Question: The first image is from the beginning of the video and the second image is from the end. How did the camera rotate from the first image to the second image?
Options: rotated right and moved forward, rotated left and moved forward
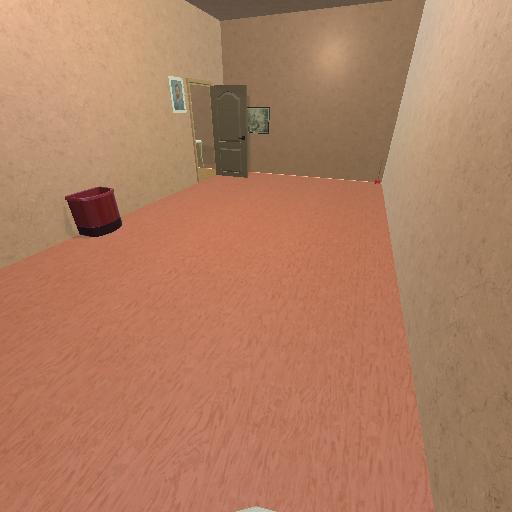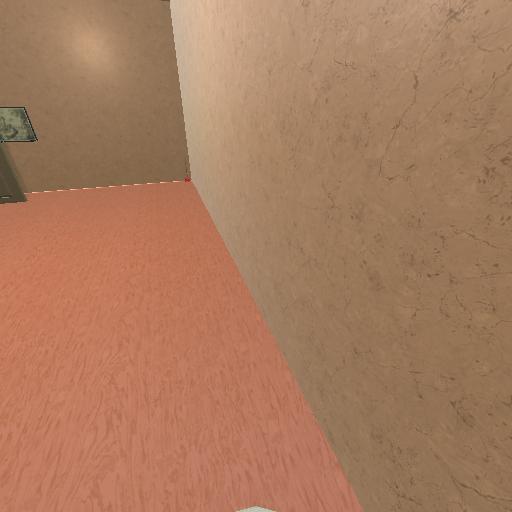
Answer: rotated right and moved forward